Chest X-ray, PA view. Patient: 45 years old, sex F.
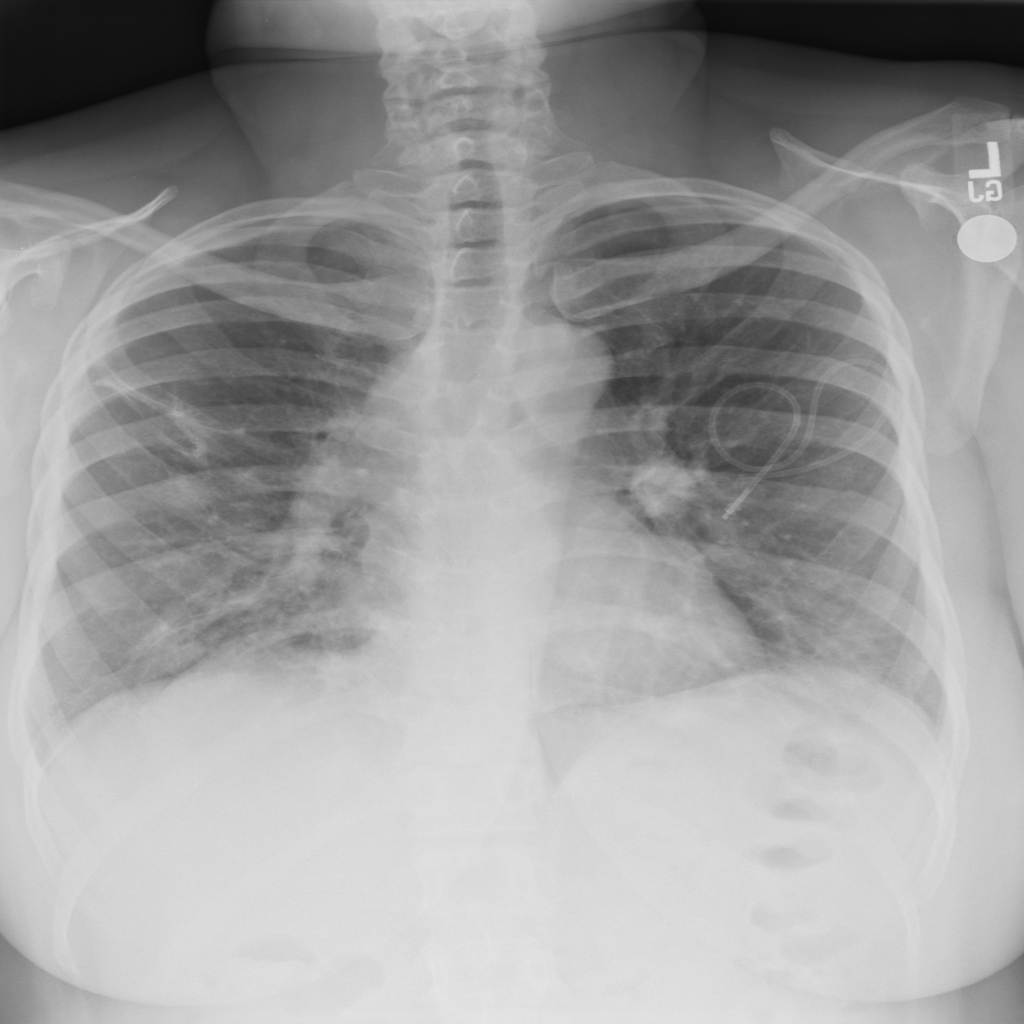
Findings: Infiltration